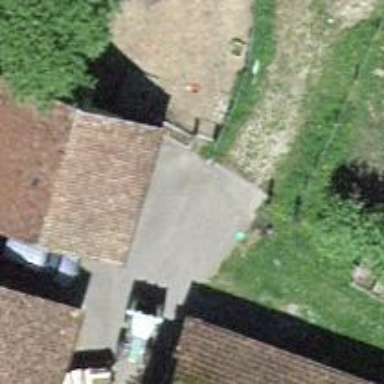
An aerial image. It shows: Gate.